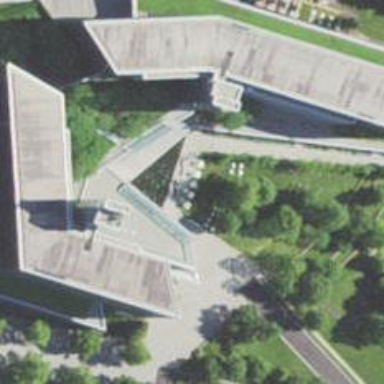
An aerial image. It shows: Office building.